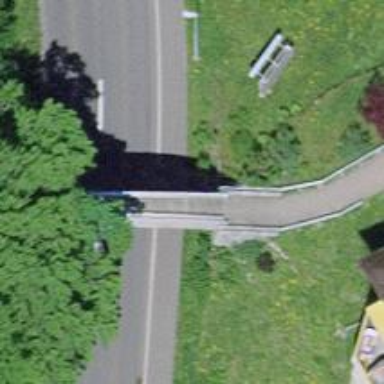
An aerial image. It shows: Footway bridge.